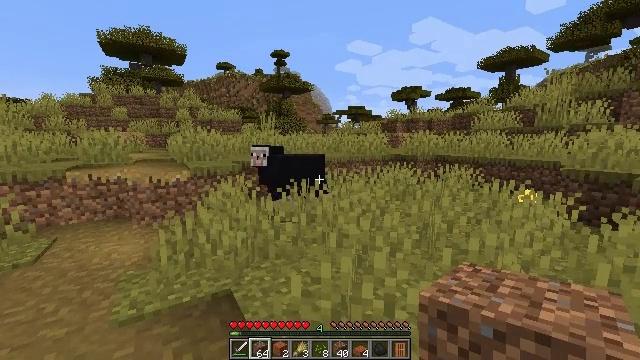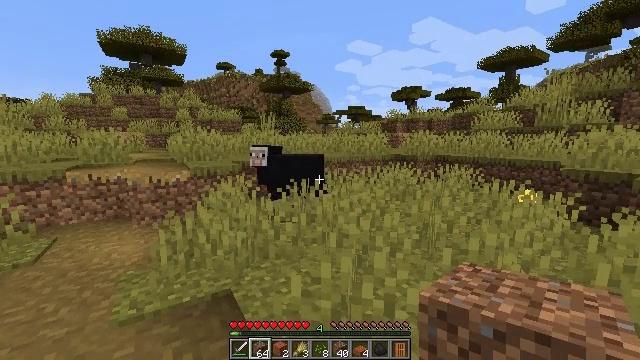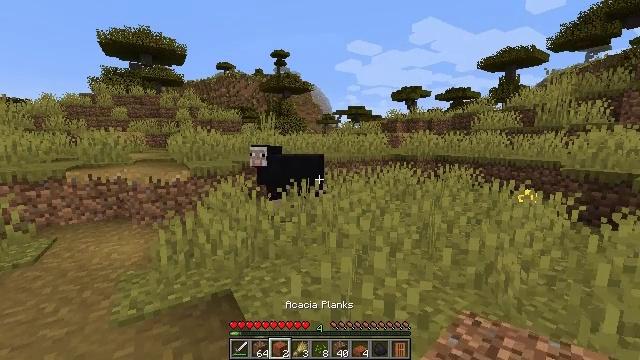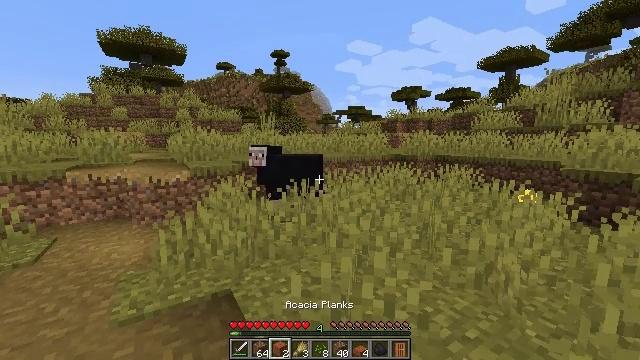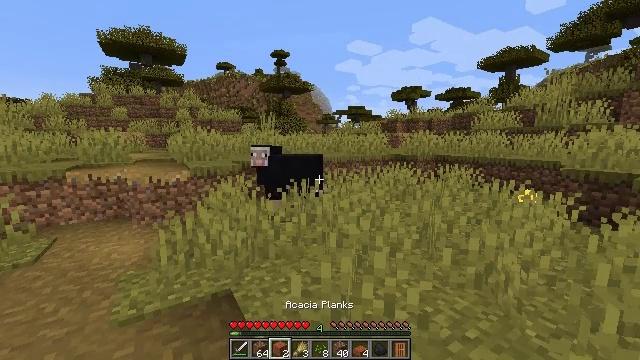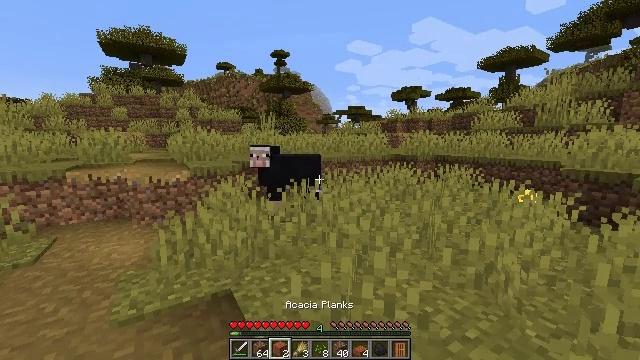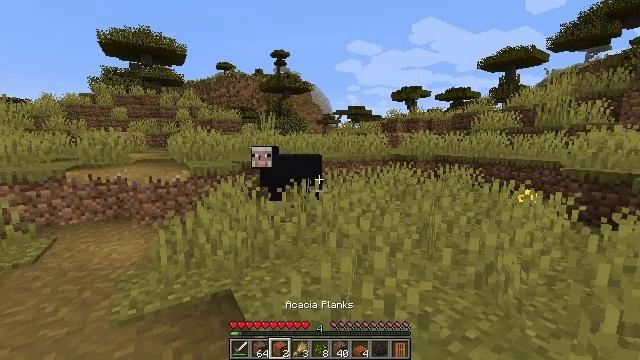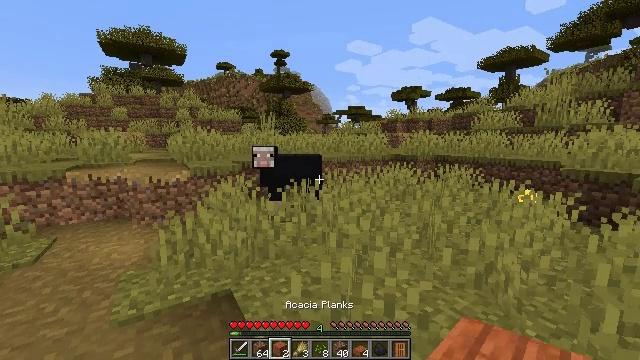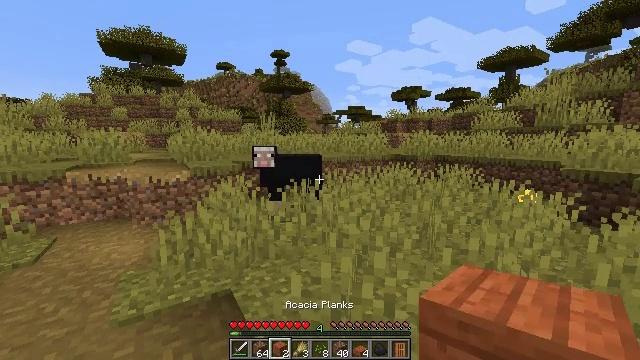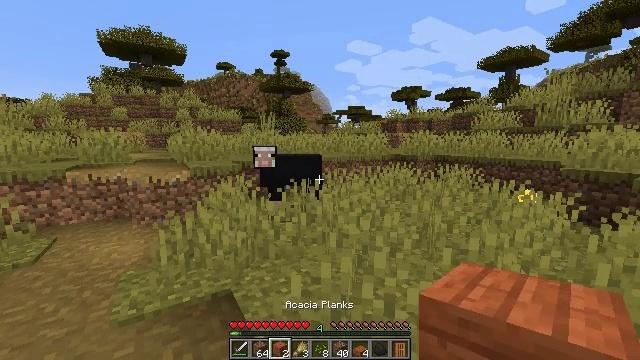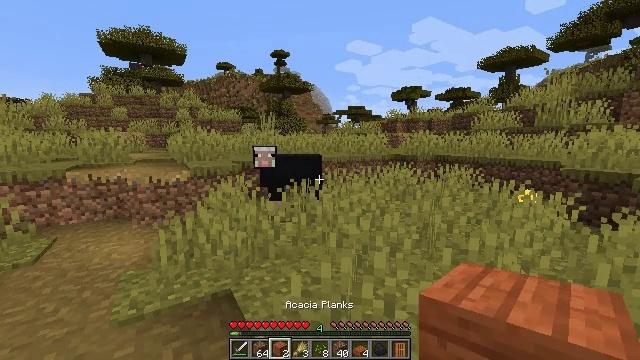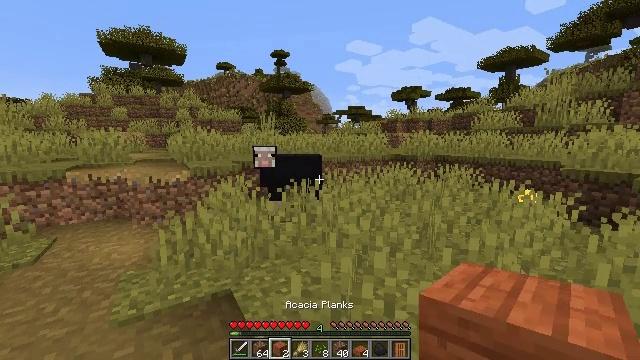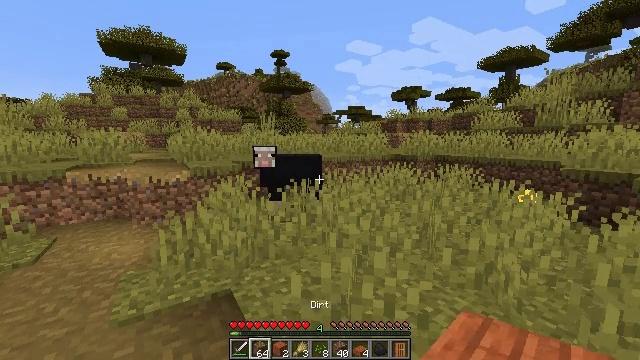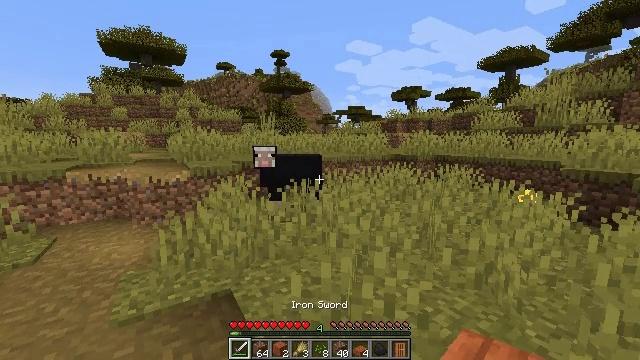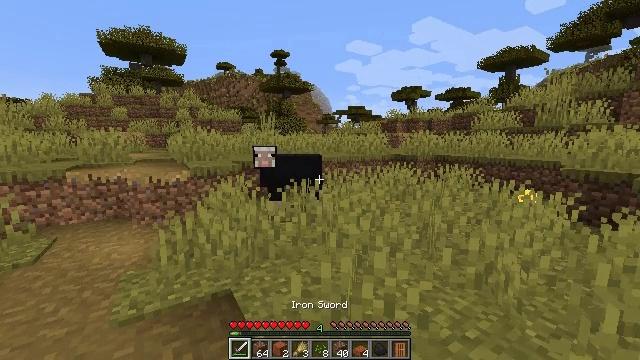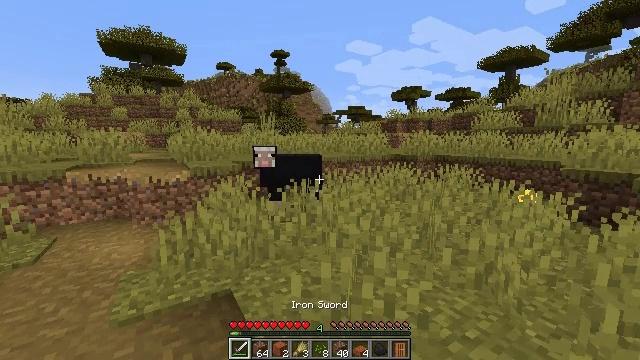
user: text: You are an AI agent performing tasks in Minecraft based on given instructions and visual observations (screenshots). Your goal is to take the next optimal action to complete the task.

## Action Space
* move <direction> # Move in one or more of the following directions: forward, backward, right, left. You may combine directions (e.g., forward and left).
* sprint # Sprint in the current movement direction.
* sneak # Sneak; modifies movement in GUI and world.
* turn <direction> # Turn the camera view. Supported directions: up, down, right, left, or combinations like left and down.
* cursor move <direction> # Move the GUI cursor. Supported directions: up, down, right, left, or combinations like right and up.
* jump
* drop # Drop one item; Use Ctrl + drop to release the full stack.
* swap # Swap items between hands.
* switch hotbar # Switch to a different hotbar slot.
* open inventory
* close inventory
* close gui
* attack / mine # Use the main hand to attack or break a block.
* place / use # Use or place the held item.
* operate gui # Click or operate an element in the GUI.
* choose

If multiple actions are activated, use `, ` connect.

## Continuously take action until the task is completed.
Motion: motion action
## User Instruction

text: Gather sugar cane for crafting.
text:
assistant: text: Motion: no_op
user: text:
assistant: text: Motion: no_op
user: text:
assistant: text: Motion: no_op
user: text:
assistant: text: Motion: no_op
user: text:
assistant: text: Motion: no_op
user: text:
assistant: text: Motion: no_op
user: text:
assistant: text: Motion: no_op
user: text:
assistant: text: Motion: no_op
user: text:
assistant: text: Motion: no_op
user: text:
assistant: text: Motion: no_op
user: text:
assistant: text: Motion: no_op
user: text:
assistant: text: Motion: no_op
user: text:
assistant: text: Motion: no_op
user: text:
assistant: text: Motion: no_op
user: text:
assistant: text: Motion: no_op
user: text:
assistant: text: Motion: no_op
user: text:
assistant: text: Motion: no_op
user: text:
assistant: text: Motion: no_op
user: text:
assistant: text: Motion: no_op
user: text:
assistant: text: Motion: no_op
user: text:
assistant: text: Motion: no_op
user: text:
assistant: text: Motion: no_op
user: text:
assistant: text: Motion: no_op
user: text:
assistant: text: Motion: no_op
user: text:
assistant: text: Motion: no_op
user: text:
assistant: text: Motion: no_op
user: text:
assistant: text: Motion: no_op
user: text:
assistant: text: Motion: no_op
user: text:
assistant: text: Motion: no_op
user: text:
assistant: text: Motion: no_op